Question: I would like to have an AppWidget that designed like <URL>.
Image:

I have searched the web for assitance, but couldn't find any.
Particularly:
I want an appwidget wich consist of an imageButton, and a textView that will be (like in the picture above).
The closest solution I have found so far is by relativeLayout but it still doesn't place the textView .
Will be happy to get any help for designing AppWidgets like that one.
Thanks Advanced, Gal.
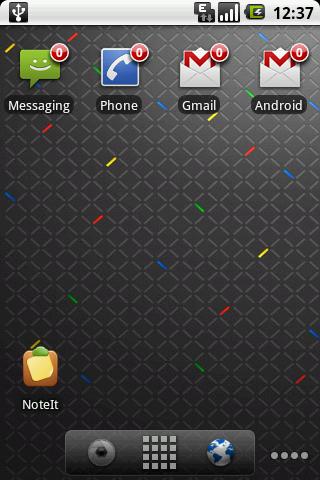
Answer: Used this <URL>.
A relative layout is indeed used, I managed to achieve the desired effect by using this configurations:
'''
<RelativeLayout android:id="@+id/relativeLayout1" android:layout_width="wrap_content" android:layout_height="72dp">
<ImageButton android:background="@null" android:layout_width="fill_parent" android:src="@drawable/phone_draw" android:layout_height="wrap_content" android:id="@+id/call" android:layout_alignParentTop="true" android:layout_alignParentLeft="true" android:layout_alignParentBottom="true"></ImageButton>
<TextView android:textColor="@color/green" android:textAppearance="?android:attr/textAppearanceMedium" android:id="@+id/missedCalls" android:layout_width="wrap_content" android:textStyle="bold" android:background="@drawable/missed_call_bg" android:text="3" android:gravity="center_vertical|center_horizontal" android:typeface="sans" android:layout_height="wrap_content" android:layout_alignParentBottom="true" android:layout_alignParentLeft="true"></TextView>
</RelativeLayout>
'''
Where the image button is the big icon, and the TextView is the little counter icon.
Hope it will help you too! =]